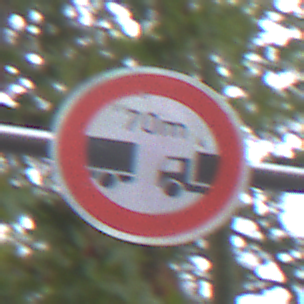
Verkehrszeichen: VerbotUnterschreitenMindestabstand
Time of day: MorningAfternoon
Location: Outdoor (Urban)
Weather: Overcast
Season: NotSpecified
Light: Natural